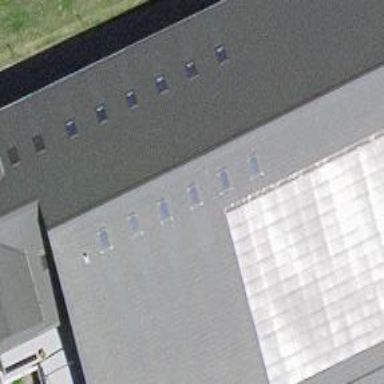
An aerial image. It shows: Industrial building.